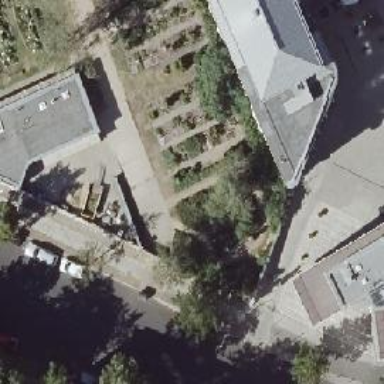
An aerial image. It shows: Historic tomb in the cemetery.